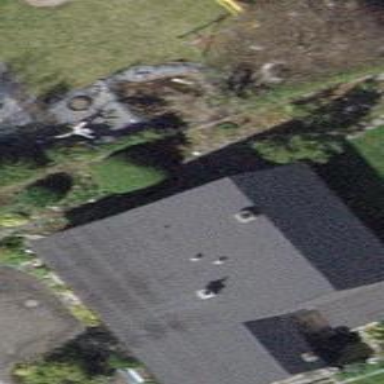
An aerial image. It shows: Detached building with gabled roof.